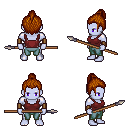
a pixel art fantasy rpg character, male body template, dark elf, purple skin, maroon pirate shirt, teal pants, brunette short topknot hairstyle, leather bracers, spear, four views (front, back, left, right), 2x2 character sprite sheet, small pixel art, hard edges, no anti-aliasing